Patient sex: M
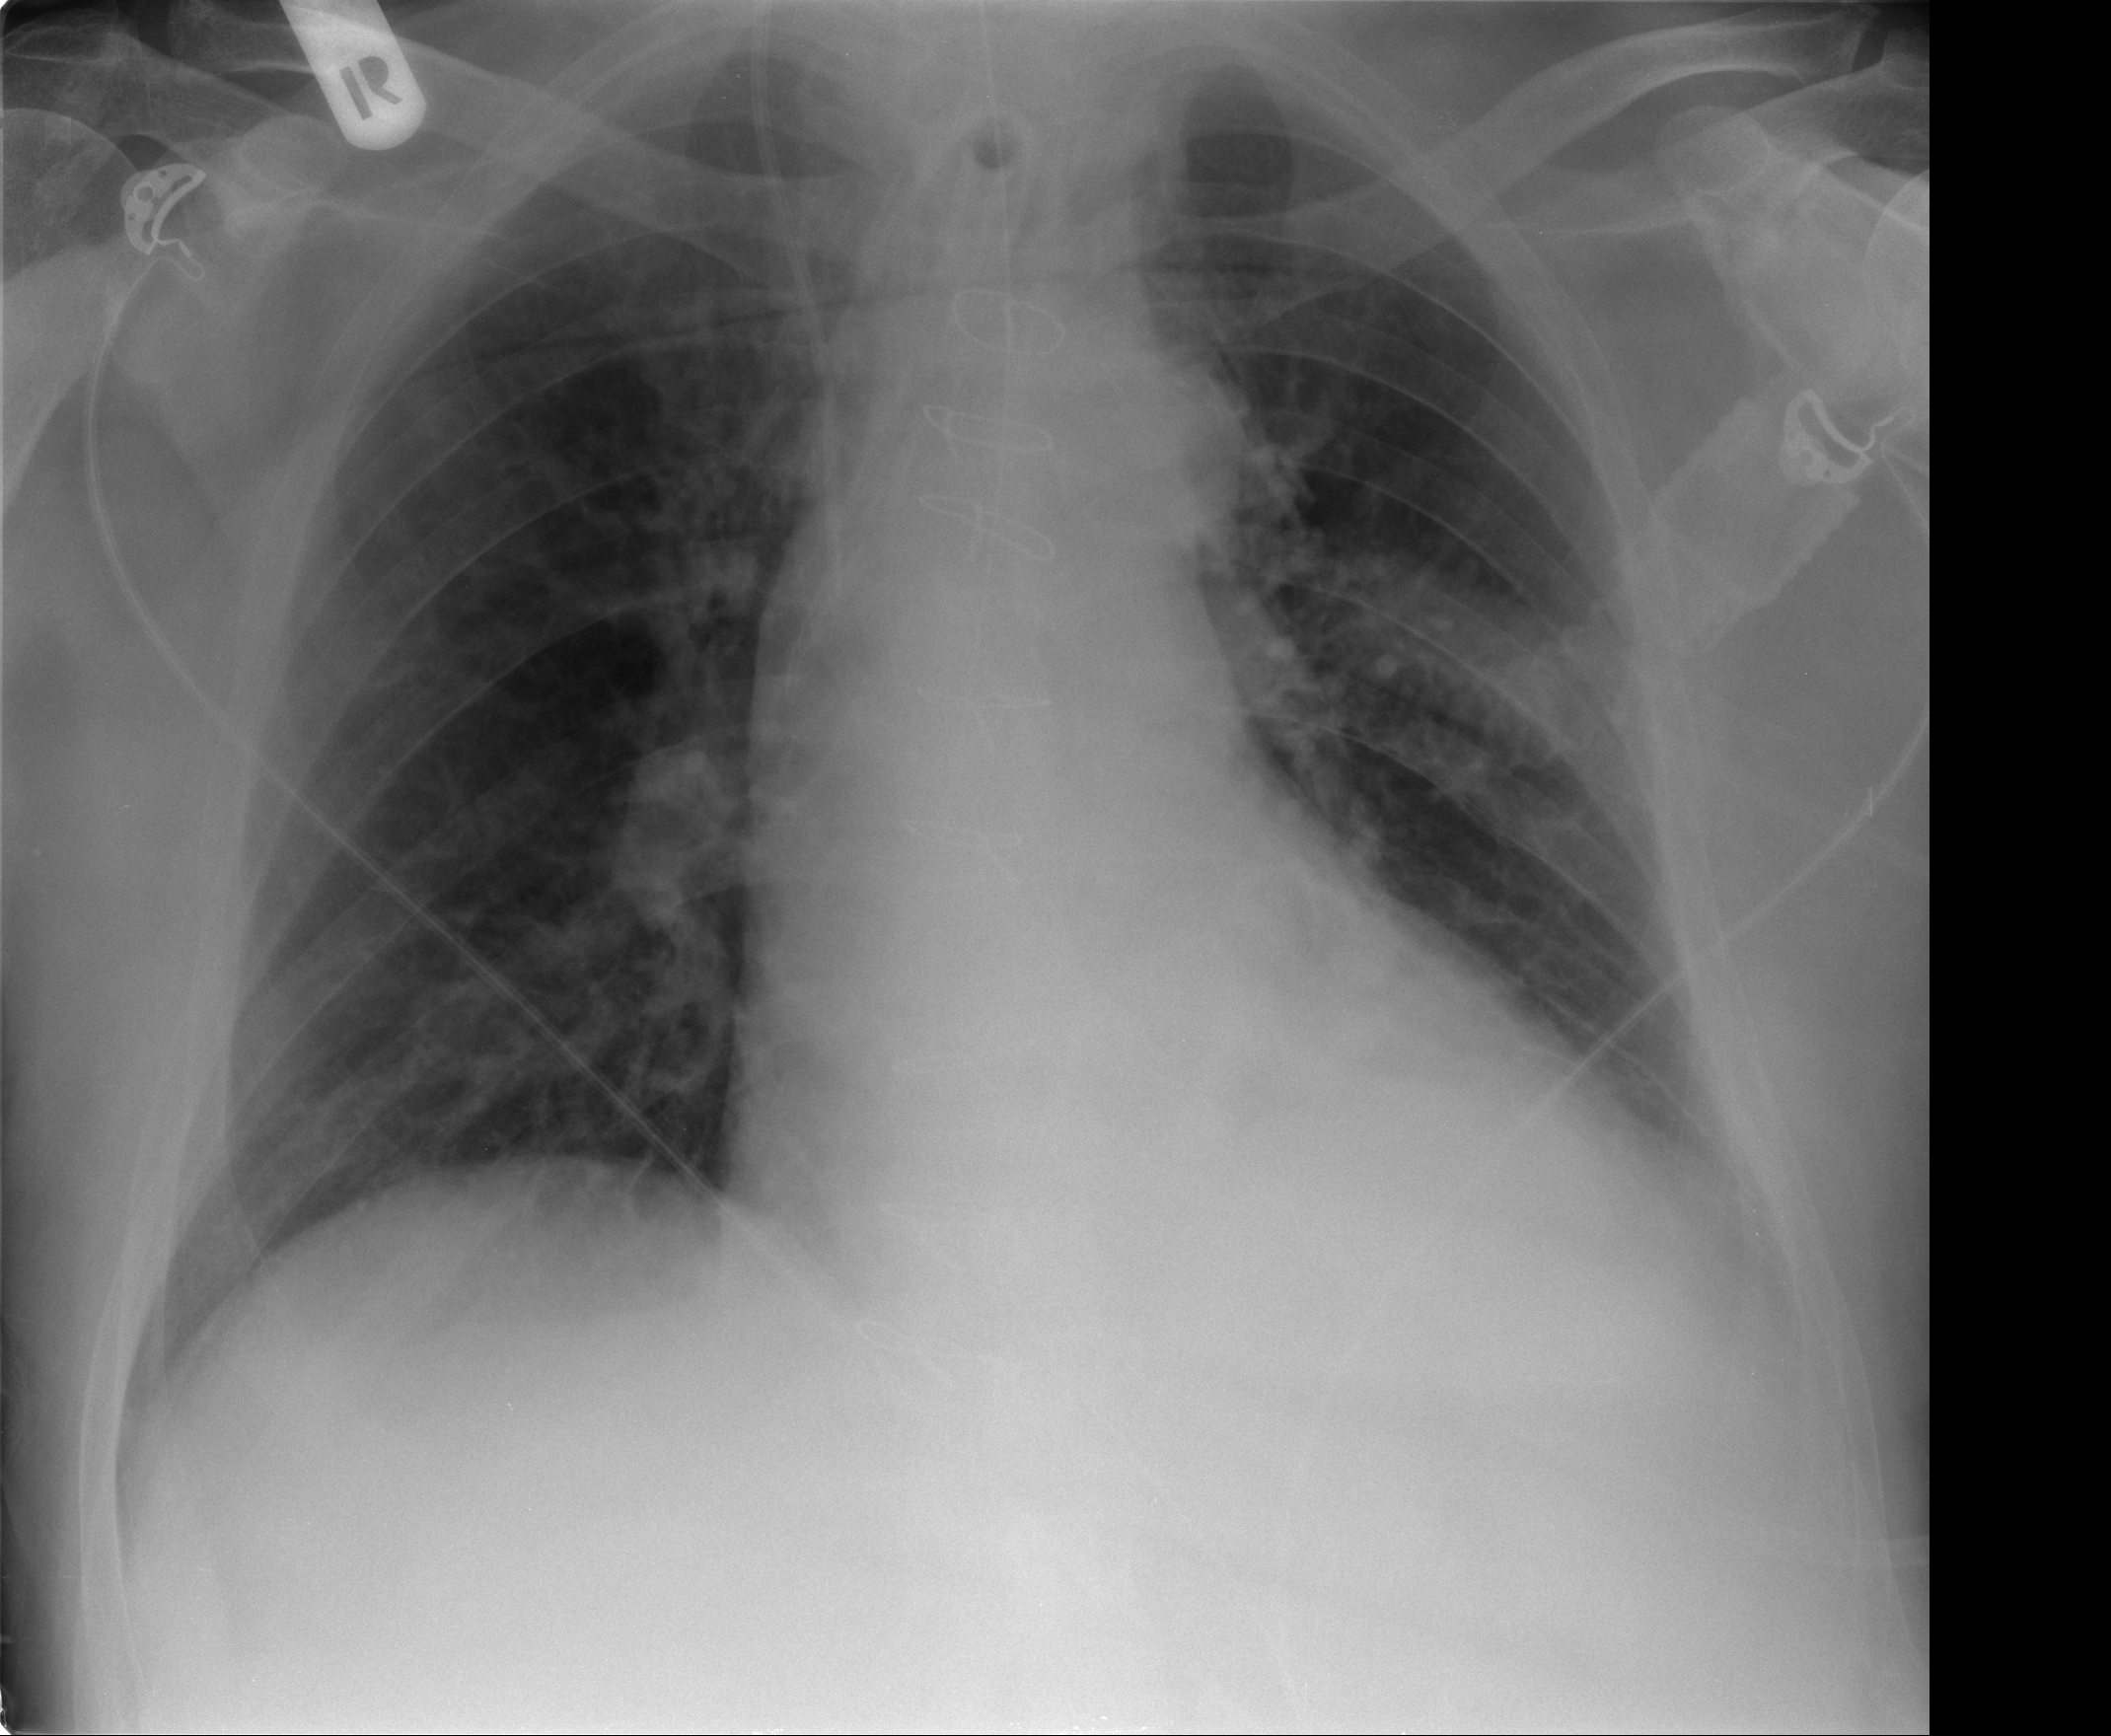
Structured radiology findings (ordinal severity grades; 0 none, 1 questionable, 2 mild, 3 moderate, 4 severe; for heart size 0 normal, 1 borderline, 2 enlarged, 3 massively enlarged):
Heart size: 1
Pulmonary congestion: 2
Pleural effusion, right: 0
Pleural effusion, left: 1
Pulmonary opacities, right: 1
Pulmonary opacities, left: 0
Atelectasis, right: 0
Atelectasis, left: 2